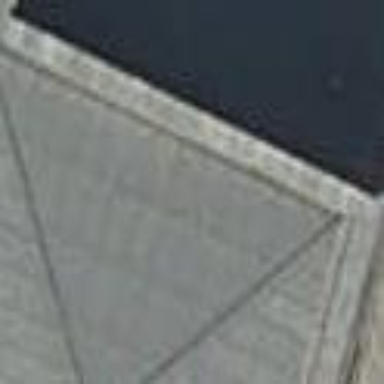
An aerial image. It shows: Building with skillion roof made of metal sheets.